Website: apple
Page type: account-selection
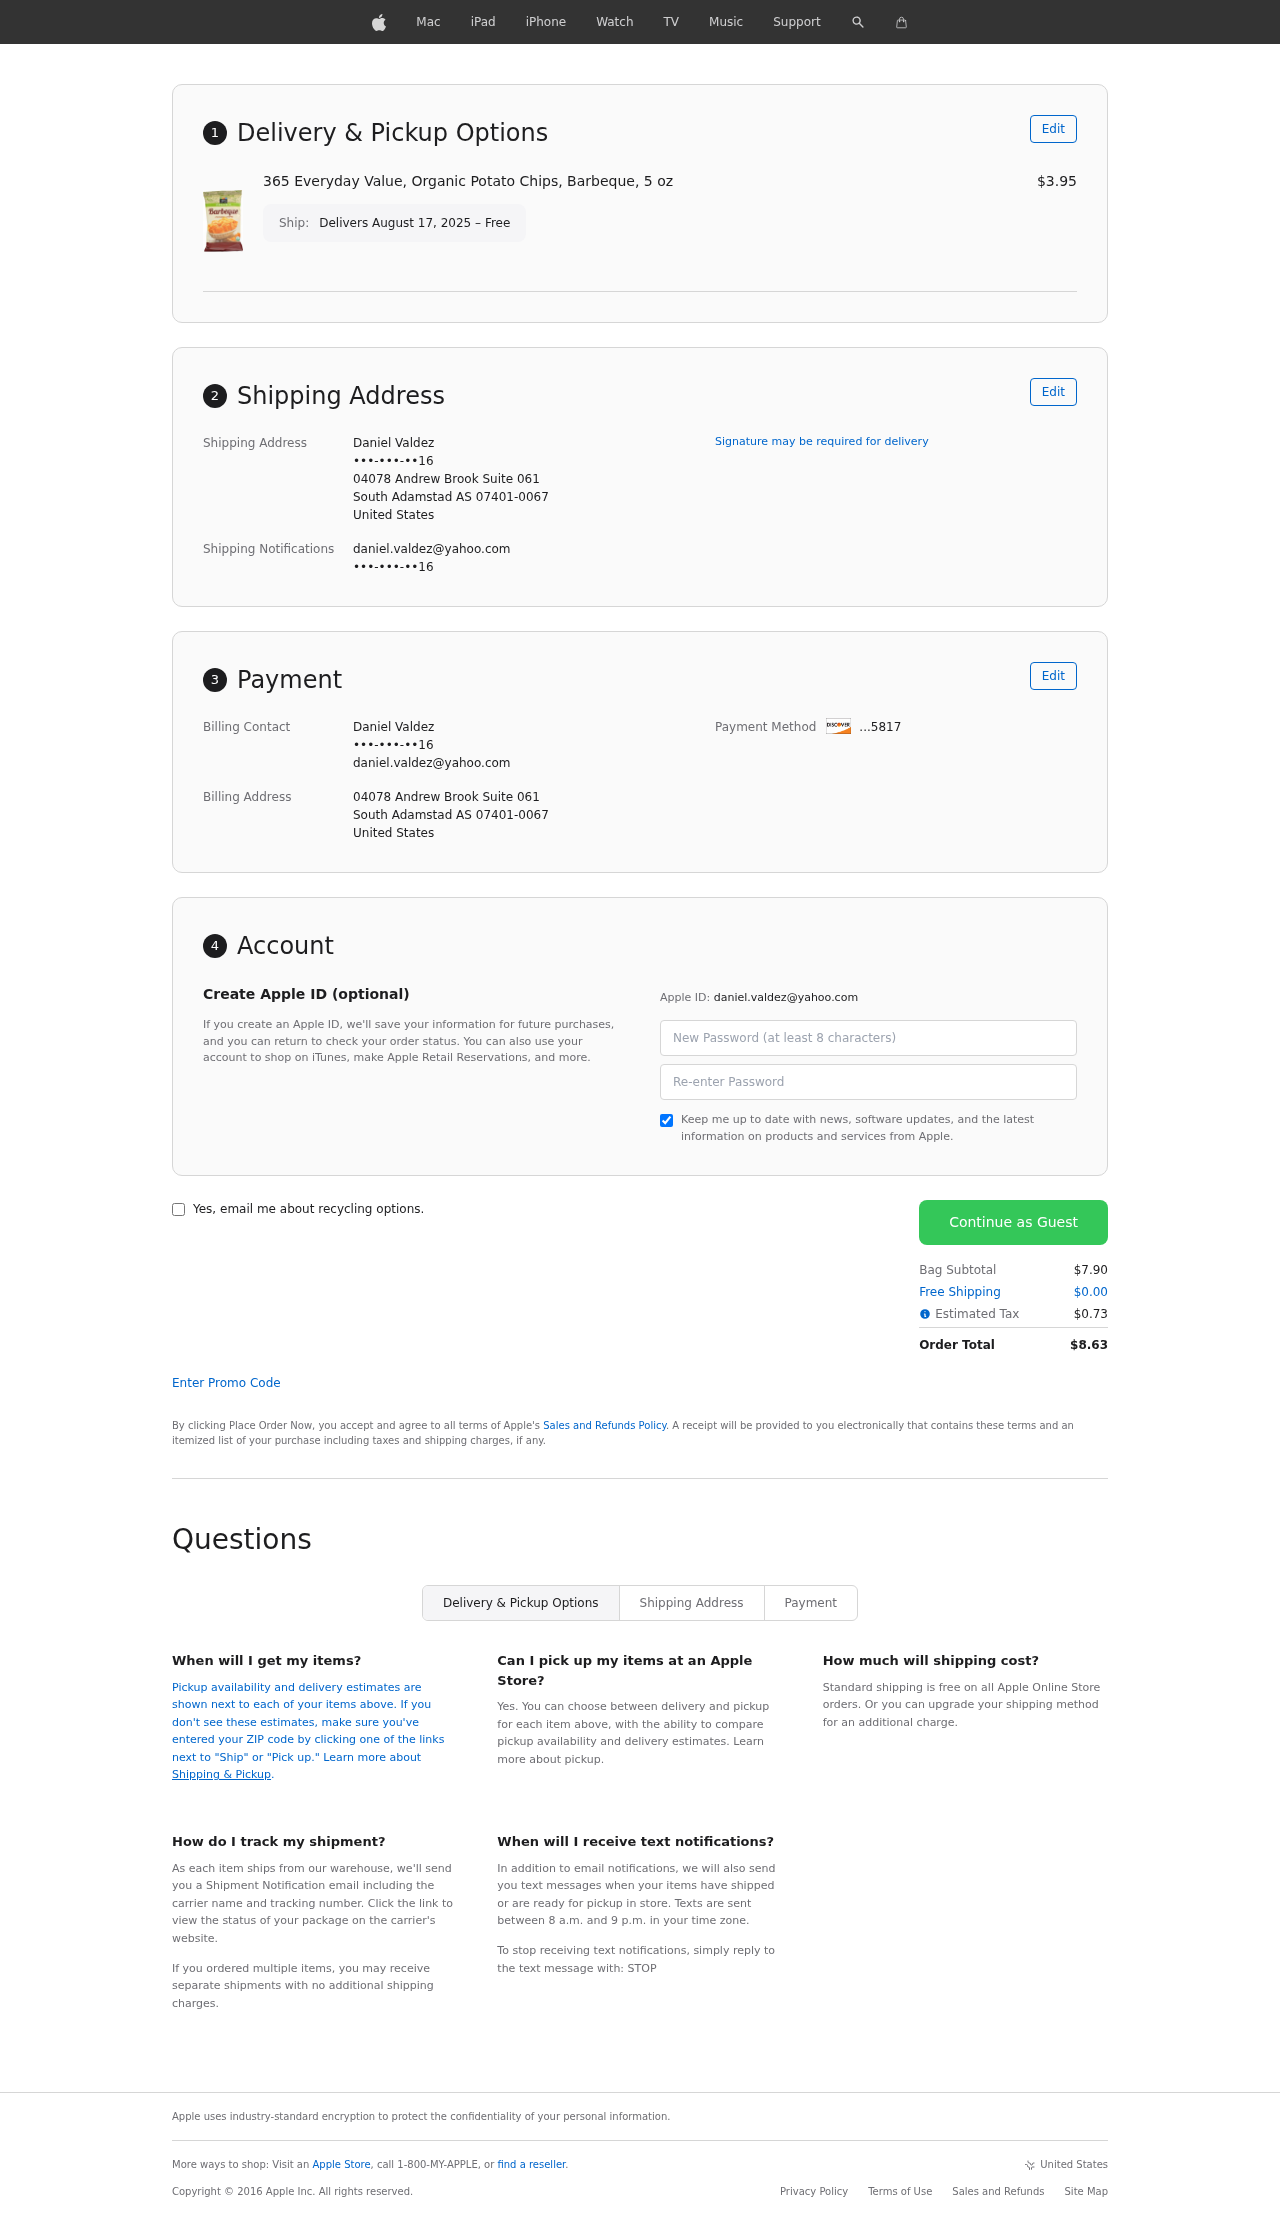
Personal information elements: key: PII_CARD_LAST4
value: ...5817
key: PII_CITY
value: South Adamstad
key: PII_COUNTRY
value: United States
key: PII_EMAIL
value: daniel.valdez@yahoo.com
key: PII_FULLNAME
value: Daniel Valdez
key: PII_PHONE
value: •••-•••-••16
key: PII_POSTCODE_FULL
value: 07401-0067
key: PII_POSTCODE_FULL
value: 07401
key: PII_STATE_ABBR
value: AS
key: PII_STREET
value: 04078 Andrew Brook Suite 061
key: PII_PHONE2
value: •••-•••-••16
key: PII_FIRSTNAME
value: Daniel
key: PII_LASTNAME
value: Valdez
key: PII_FULLNAME2
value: Daniel Valdez
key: PII_FULLNAME3
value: Daniel Valdez
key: PII_FIRSTNAME2
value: Daniel
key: PII_FIRSTNAME3
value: Daniel
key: PII_LASTNAME2
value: Valdez
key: PII_LASTNAME3
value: Valdez
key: PII_FIRSTNAME_DERIVED
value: Daniel
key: PII_LASTNAME_DERIVED
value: Valdez
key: PII_FULLNAME_DERIVED
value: Daniel Valdez
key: PII_NAME_FULL_DERIVED
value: Daniel Valdez
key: PII_PHONE3
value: •••-•••-••16
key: PII_EMAIL2
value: daniel.valdez@yahoo.com
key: PII_EMAIL3
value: daniel.valdez@yahoo.com
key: PII_STATE
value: AS
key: PII_POSTCODE
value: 07401
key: PII_POSTCODE_EXT
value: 0067
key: PII_POSTCODE_NUMERIC
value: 7401
Product elements: key: PRODUCT1_NAME
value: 365 Everyday Value, Organic Potato Chips, Barbeque, 5 oz
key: PRODUCT1_PRICE
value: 3.95
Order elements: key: ORDER_DELIVERY_DATE
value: Delivers August 17, 2025 – Free
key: ORDER_SUBTOTAL
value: $7.90
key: ORDER_SHIPPING_COST
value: $0.00
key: ORDER_TAX
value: $0.73
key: ORDER_TOTAL
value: $8.63